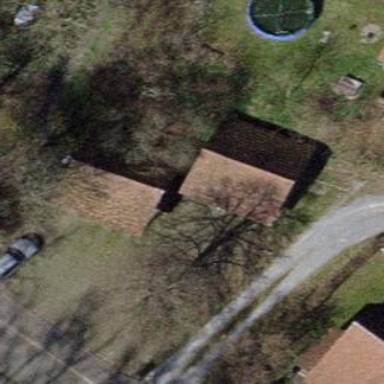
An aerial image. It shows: Group of garages.